Question: I have a table which lists records (school districts in my case).
I want to use Selenium to select the delete icon (the eight td) for the district that is in a row with a certain name, in my case, the name 'QA__run' being in the first 'td'
How can I do that?
I have tried:
'''
//table[@id='districts']//tr//td//a[contains[text(),'QA__run (Selected)']]
'''
and
'''
//table[@id='districts']//tr//td//a[contains[text(),"*QA__run*"]]
'''
but neither selector worked.
So far the best I have is:
'''
//table[@id='districts']//tr//td
'''
to select the first td of the first tr but that's not specific enough
The table looks like:
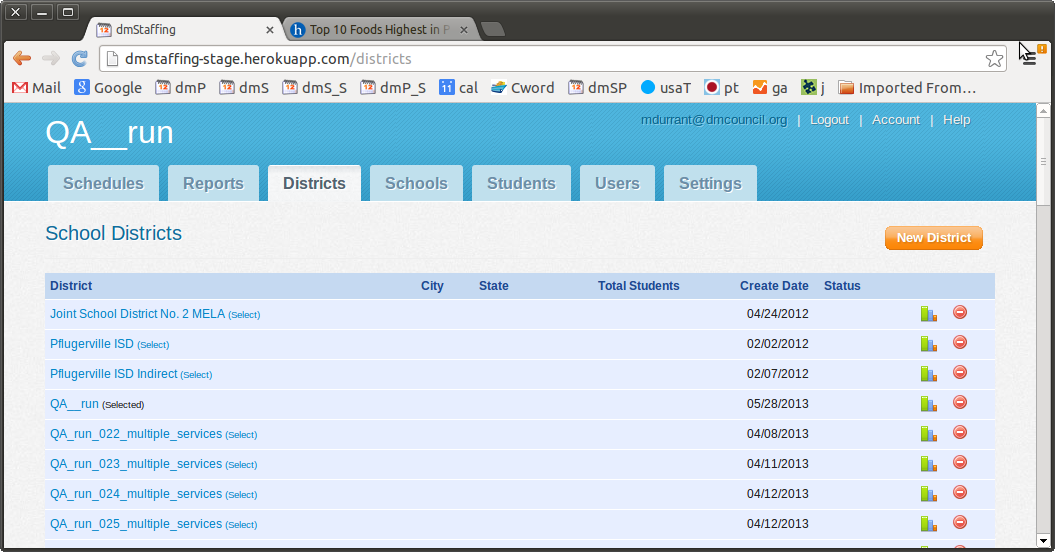
Answer: You find the 'td' with the text first, then go back to the ancestor 'tr', get the 8th 'td' in that 'tr'.
'''
//table//tr//td//a[text() ='QA__run']//ancestor::tr//td[8]
'''